Group 1:
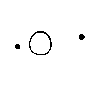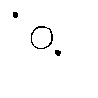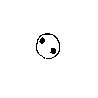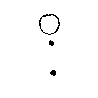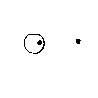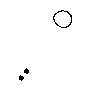
Group 2:
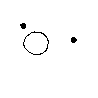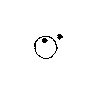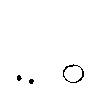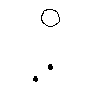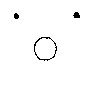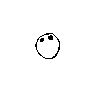
Rule separating the two groups: Dots collinear with center of circle vs. dots not collinear with center of circle.
Concepts: all, center, center_of_circle, collinear, imagined_entity, imagined_point
Author: Douglas R. Hofstadter